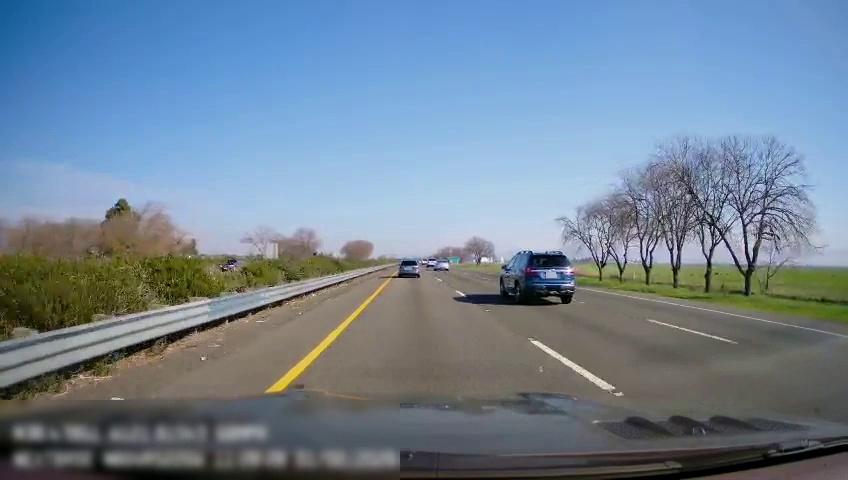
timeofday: Day
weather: Sunny
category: Drivable Space
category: Vehicles | SUV
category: Vehicles | SUV
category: Vehicles | SUV
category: Vehicles | SUV
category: Vehicles | SUV
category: Lanes | Current Lane
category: Lanes | Current Lane
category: Lanes | Alternate Lane
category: Lanes | Alternate Lane